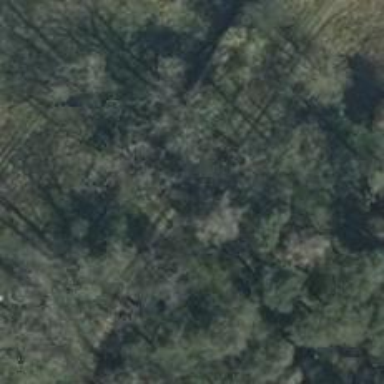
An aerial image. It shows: Grassy track with grade 5 track type.